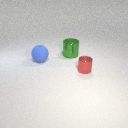
large green metal cylinder behind small red metal cylinder